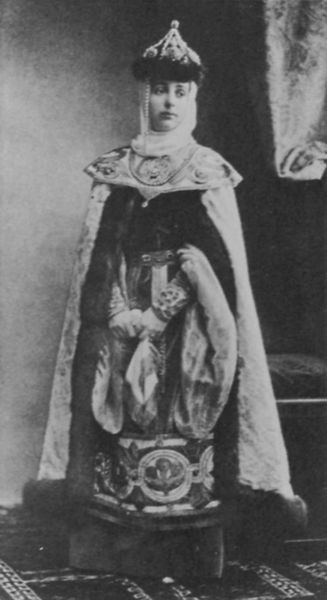
Titel: Madame Skoropadsky bei einem Kostümball
Künstler: Russischer Photograph
Schlagwörter: umhang, weiß, mädchen, fenster, frau, grau, hut, kleid, licht, schwarz, schleier, tuch, muster, ornament, teppich, kappe, mütze, gesicht, kragen, pelz, sockel, hände, innenraum, vorhang, boden, kostüm, mantel, reich, stickerei, stoffe, borte, frontal, krone, prinzessin, adelige, kopfbedeckung, kostum, russland, kopftuch, ornamente, foto, fotografie, photographie, truhe, photo, tracht, besatz, marmorboden, zarin, fotographie, russisch, russischer fotograf, fotogorafie, gekachelt, pelzrand, prinzessins, scwarzweiss, umang, volkskunde